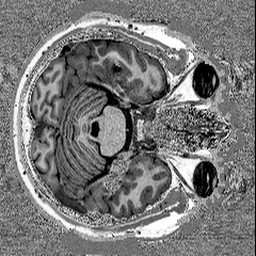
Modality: UNIT1
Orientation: axial
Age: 29
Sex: male
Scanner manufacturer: siemens
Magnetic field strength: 3 T
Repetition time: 5 s
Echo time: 0.00298 s